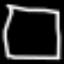
Label: square